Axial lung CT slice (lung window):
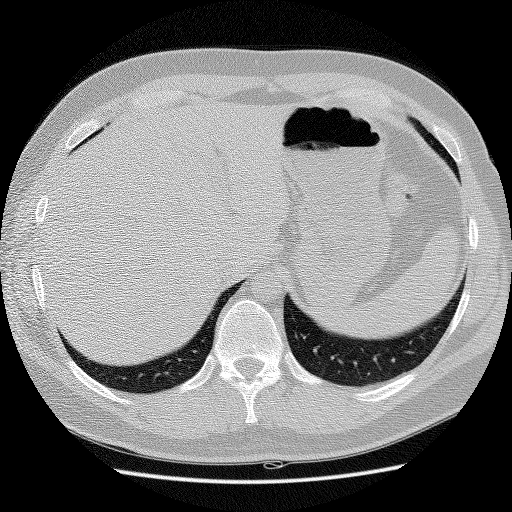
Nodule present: no